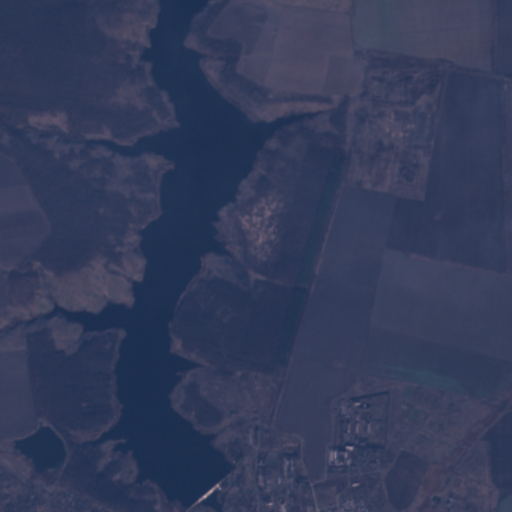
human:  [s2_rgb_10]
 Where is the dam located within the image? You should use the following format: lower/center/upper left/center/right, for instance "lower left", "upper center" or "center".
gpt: The dam is located in the lower center of the image.
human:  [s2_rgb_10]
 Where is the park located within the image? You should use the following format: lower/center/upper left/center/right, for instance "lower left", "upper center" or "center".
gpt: The park is located in the lower right of the image.
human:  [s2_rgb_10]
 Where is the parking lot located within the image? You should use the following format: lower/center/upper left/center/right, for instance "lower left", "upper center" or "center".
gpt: The parking lot is located in the lower right of the image.
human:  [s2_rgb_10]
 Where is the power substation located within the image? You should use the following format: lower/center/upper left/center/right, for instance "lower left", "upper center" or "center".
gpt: The power substation is located in the lower center of the image.
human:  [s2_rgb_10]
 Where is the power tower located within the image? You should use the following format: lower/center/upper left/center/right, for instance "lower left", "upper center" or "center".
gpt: The power tower is located in the lower right of the image.
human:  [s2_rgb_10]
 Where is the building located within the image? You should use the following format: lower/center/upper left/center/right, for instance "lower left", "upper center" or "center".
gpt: There is no building in the image.